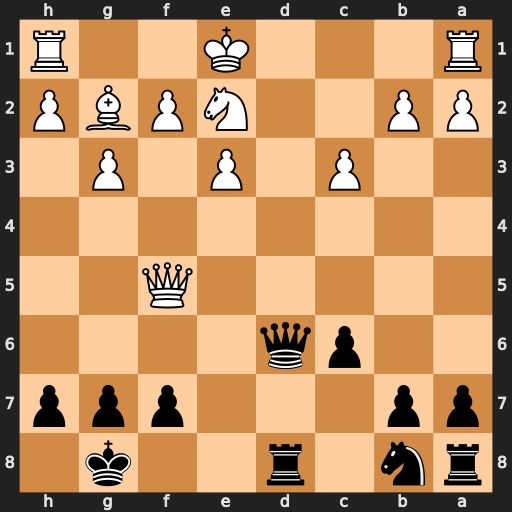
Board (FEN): rn1r2k1/pp3ppp/2pq4/5Q2/8/2P1P1P1/PP2NPBP/R3K2R
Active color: b
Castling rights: KQ
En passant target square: -
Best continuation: Qd2+ Kf1 Qd1+ Rxd1 Rxd1#